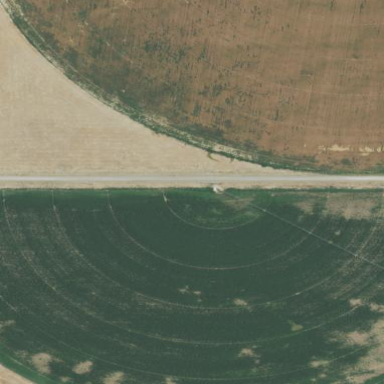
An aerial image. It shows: Farmland with pivot irrigation system.